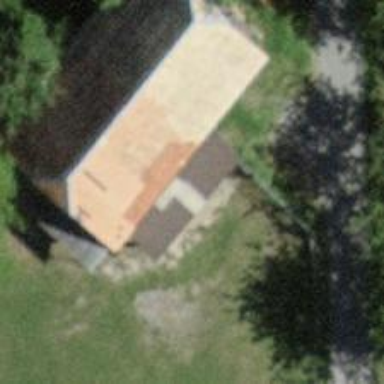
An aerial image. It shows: Barn.